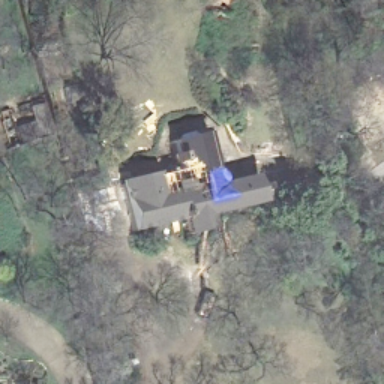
A villa with grey roofs is surrounded by trees and lawn in the sparse residential area .